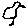
Label: bird